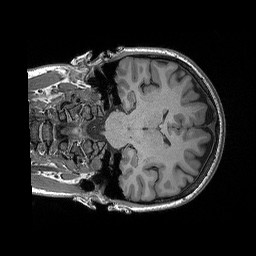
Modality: T1w
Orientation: coronal
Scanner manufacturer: siemens
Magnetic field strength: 3 T
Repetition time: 2.3 s
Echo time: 0.00298 s